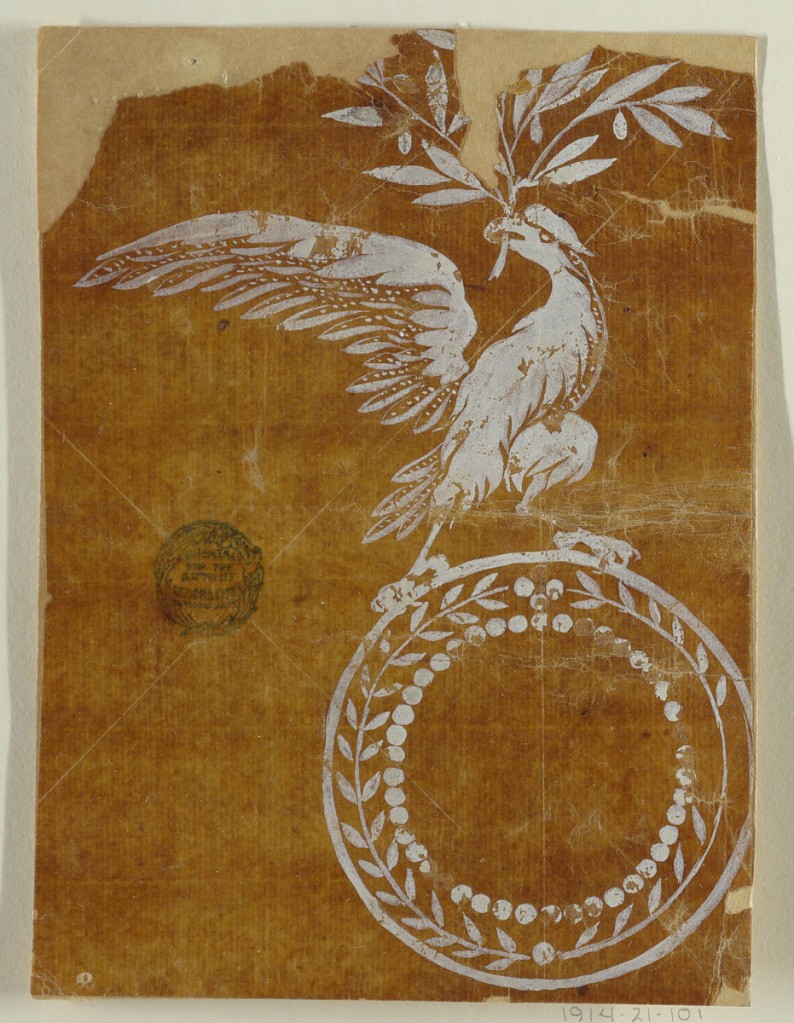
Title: Design for a Woven Motif of the "Fabrique de St. Ruf," Unfinished
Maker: Fabrique de Saint Ruf, Lyon, France
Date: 1805–1815
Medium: Incised lines, brush and white gouache on glazed tracing paper pasted on paper
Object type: Drawing
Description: An eagle standing on top of a circular medallion holds a laurel bough in the beak.